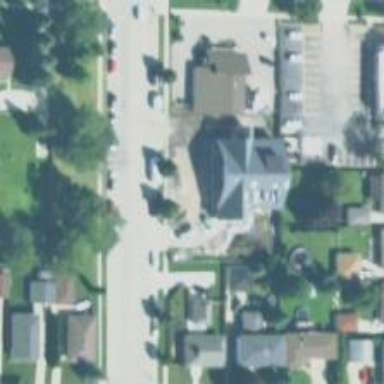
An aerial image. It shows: Veterinary facility.